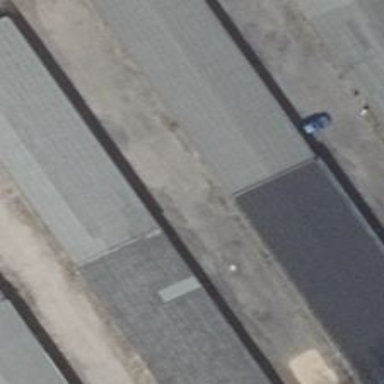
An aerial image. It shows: Garages with gabled roofs. The roofs are grey in color and oriented along the building.